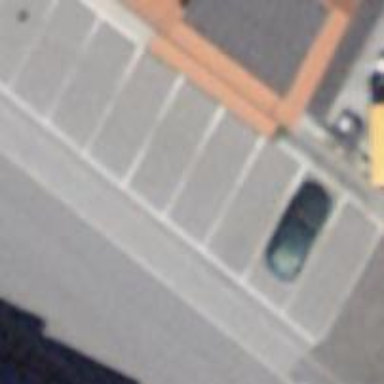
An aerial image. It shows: Parking area.